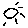
Label: sun